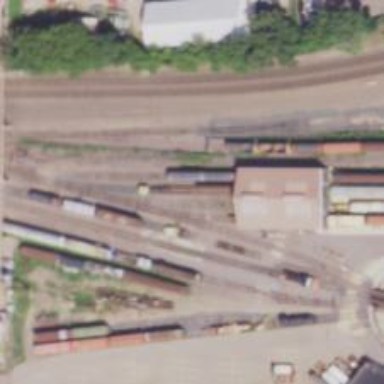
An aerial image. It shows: Preserved railway.